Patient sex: M
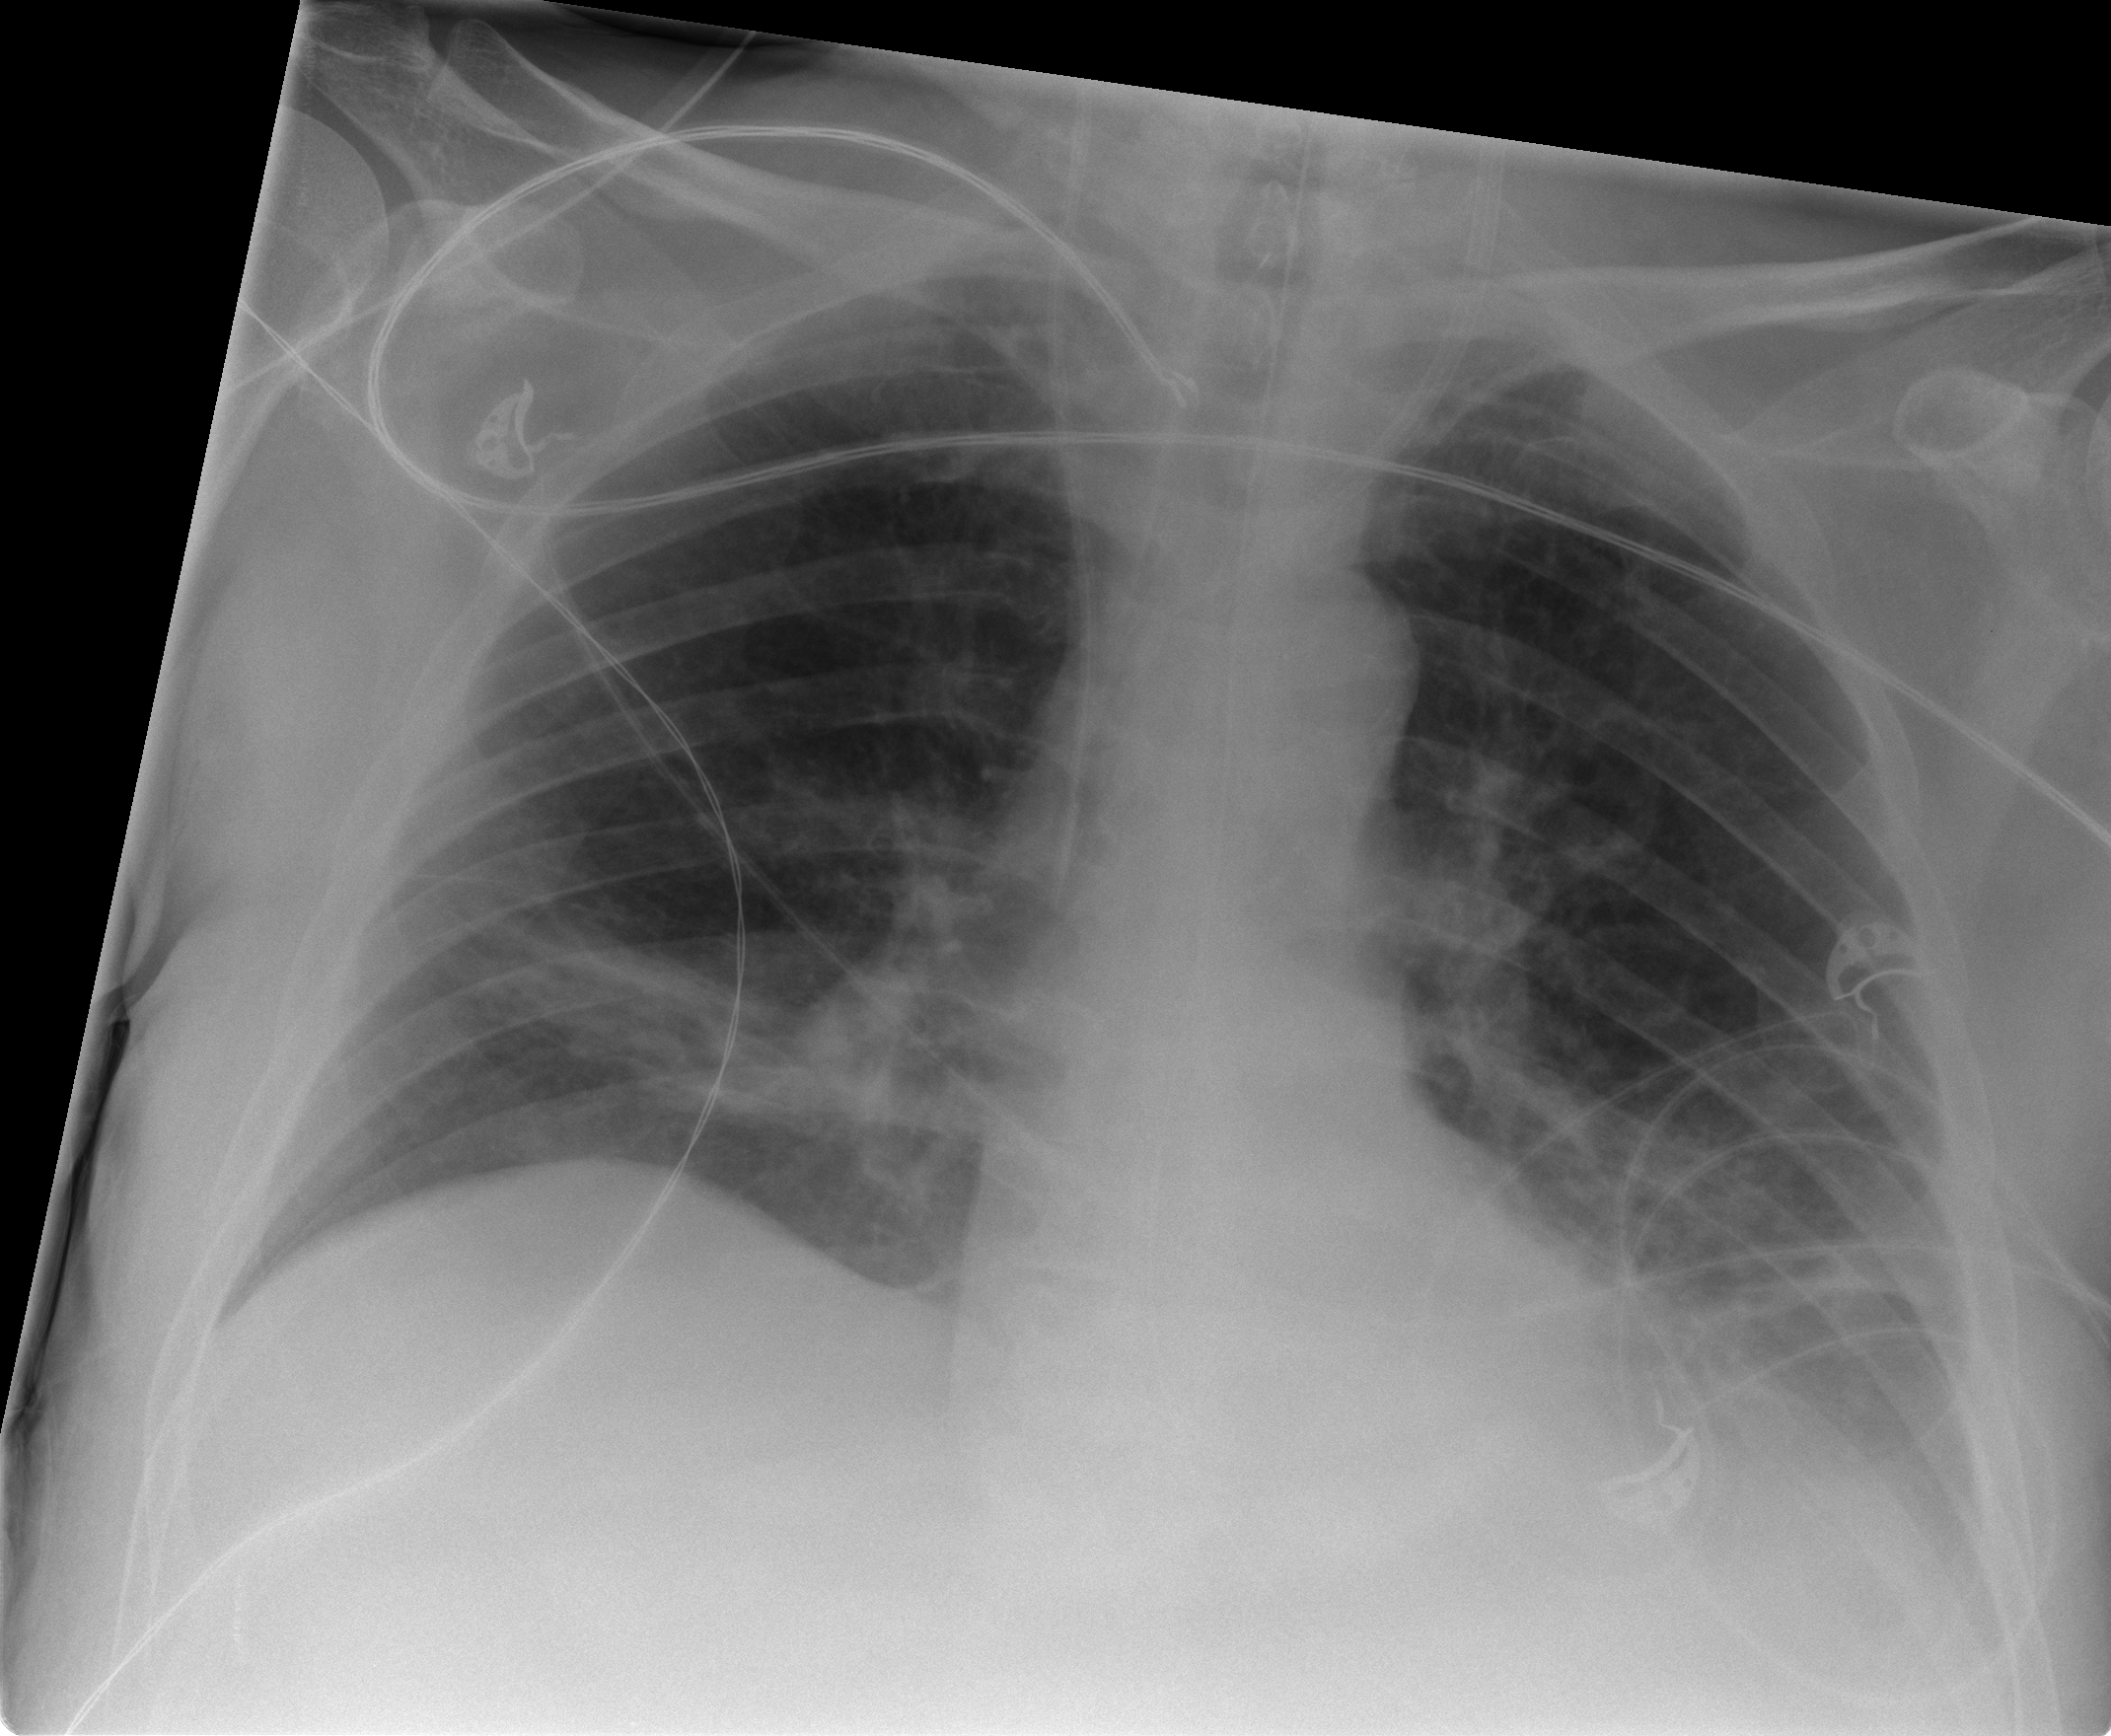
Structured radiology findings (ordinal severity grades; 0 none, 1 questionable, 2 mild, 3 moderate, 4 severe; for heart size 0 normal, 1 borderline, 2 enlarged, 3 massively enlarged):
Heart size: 0
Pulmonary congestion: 0
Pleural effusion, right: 0
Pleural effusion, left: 2
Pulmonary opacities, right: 2
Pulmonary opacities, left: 2
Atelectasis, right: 2
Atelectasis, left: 2